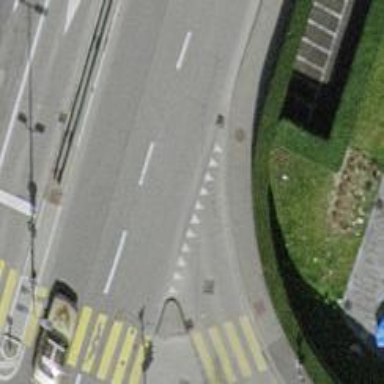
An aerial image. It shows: Road with "give way" sign.